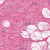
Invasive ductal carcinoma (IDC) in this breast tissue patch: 0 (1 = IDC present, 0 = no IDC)